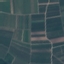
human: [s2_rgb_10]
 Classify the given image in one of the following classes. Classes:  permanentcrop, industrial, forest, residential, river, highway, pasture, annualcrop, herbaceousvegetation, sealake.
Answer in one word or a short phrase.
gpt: PermanentCrop